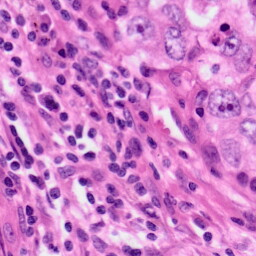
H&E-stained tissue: Lung